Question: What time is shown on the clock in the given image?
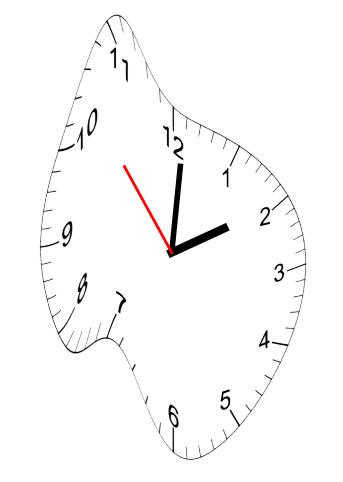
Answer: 02:00:53